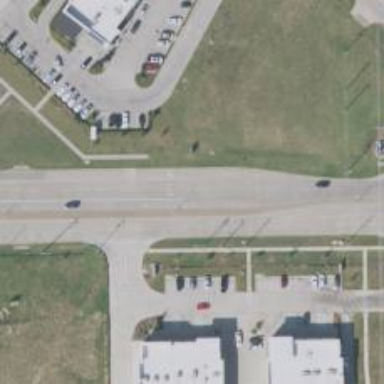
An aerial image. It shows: Secondary road with asphalt surface.